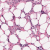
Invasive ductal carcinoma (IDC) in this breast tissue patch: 0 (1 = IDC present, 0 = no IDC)